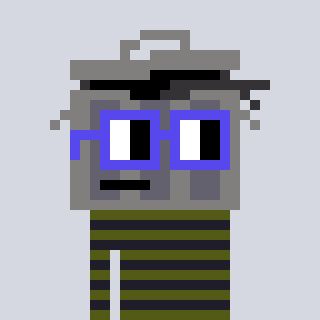
a pixel art character with square blue glasses, a trashcan-shaped head and a grayscale-colored body on a cool background